Interaction volume radius: 5 \u00c5
Interaction volume height: 10 \u00c5
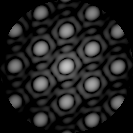
Disorder parameter: 0.03068